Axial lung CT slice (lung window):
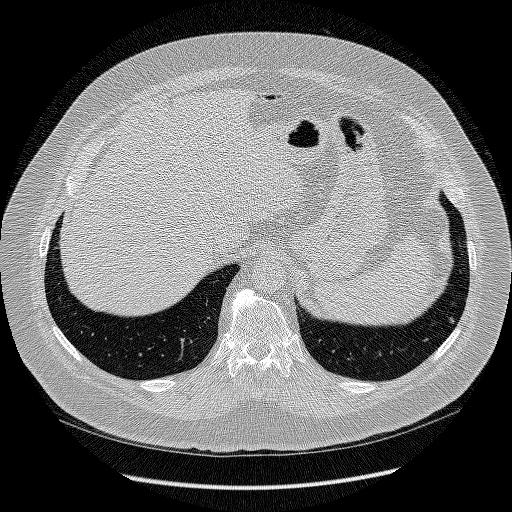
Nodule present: no